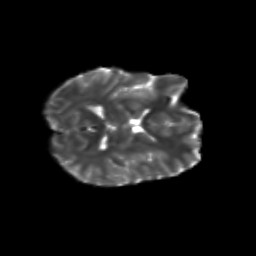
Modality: T2w
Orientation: axial
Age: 24
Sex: male
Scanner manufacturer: siemens
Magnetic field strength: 3 T
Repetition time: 3.5 s
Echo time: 0.104 s